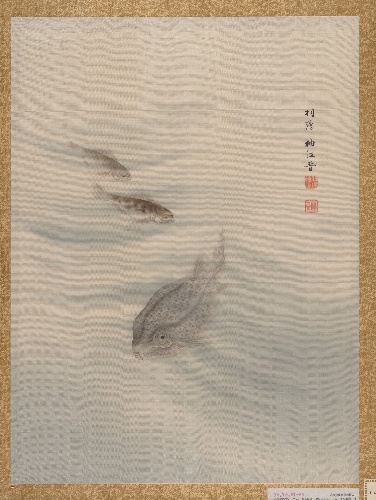
Artist: Seki Shūkō
Artist bio: Japanese, 1858–1915
Date: ca. 1890–92
Object type: Album leaf
Classification: Paintings
Medium: Album leaf; ink and color silk
Culture: Japan
Period: Meiji period (1868–1912)
Dimensions: 14 1/4 x 10 5/8 in. (36.2 x 27.0 cm)
Department: Asian Art
Credit line: Charles Stewart Smith Collection, Gift of Mrs. Charles Stewart Smith, Charles Stewart Smith Jr., and Howard Caswell Smith, in memory of Charles Stewart Smith, 1914
Accession year: 1914
Repository: Metropolitan Museum of Art, New York, NY
Tags: Fish